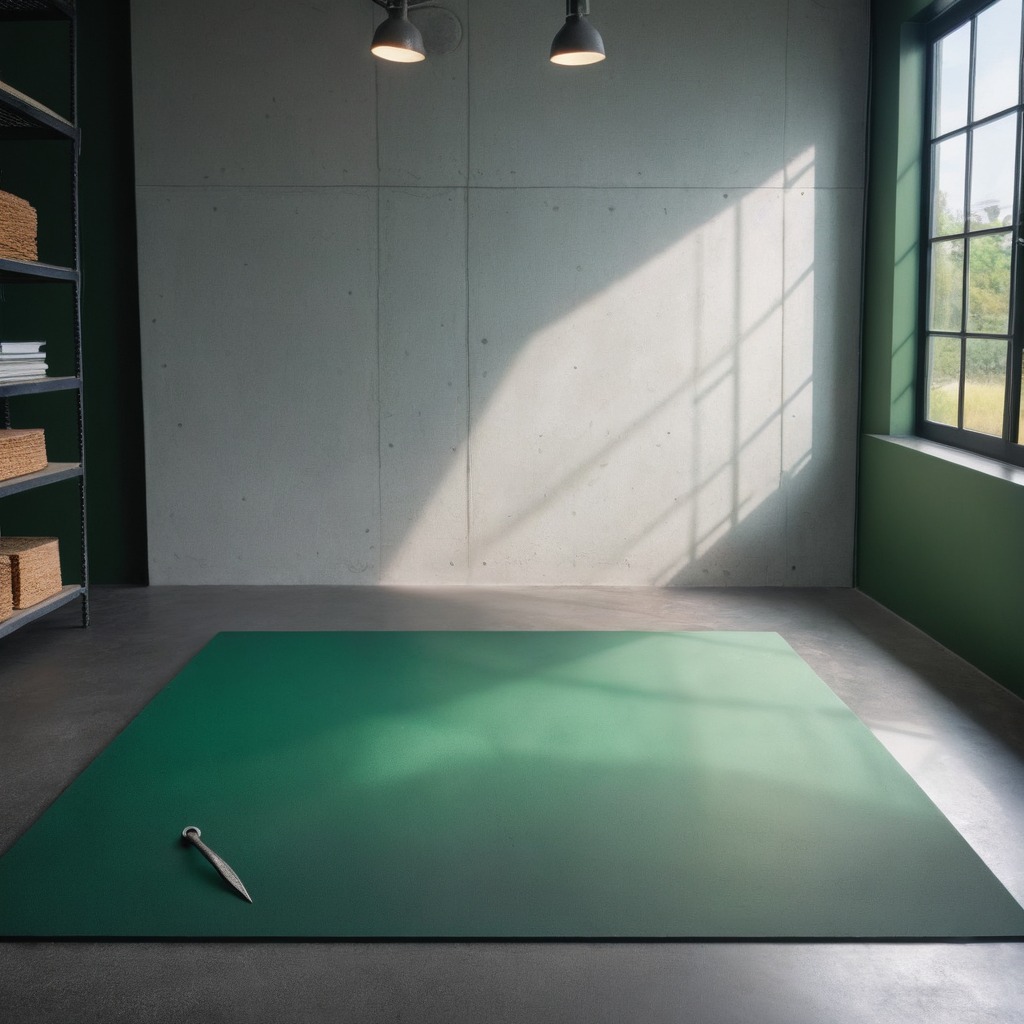
An iron nail is lying on the clean granite tabletop covered with a green rubber mat inside a workshop under bright overhead lighting crisp shadows high clarity worn but beneath the mat.